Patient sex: F
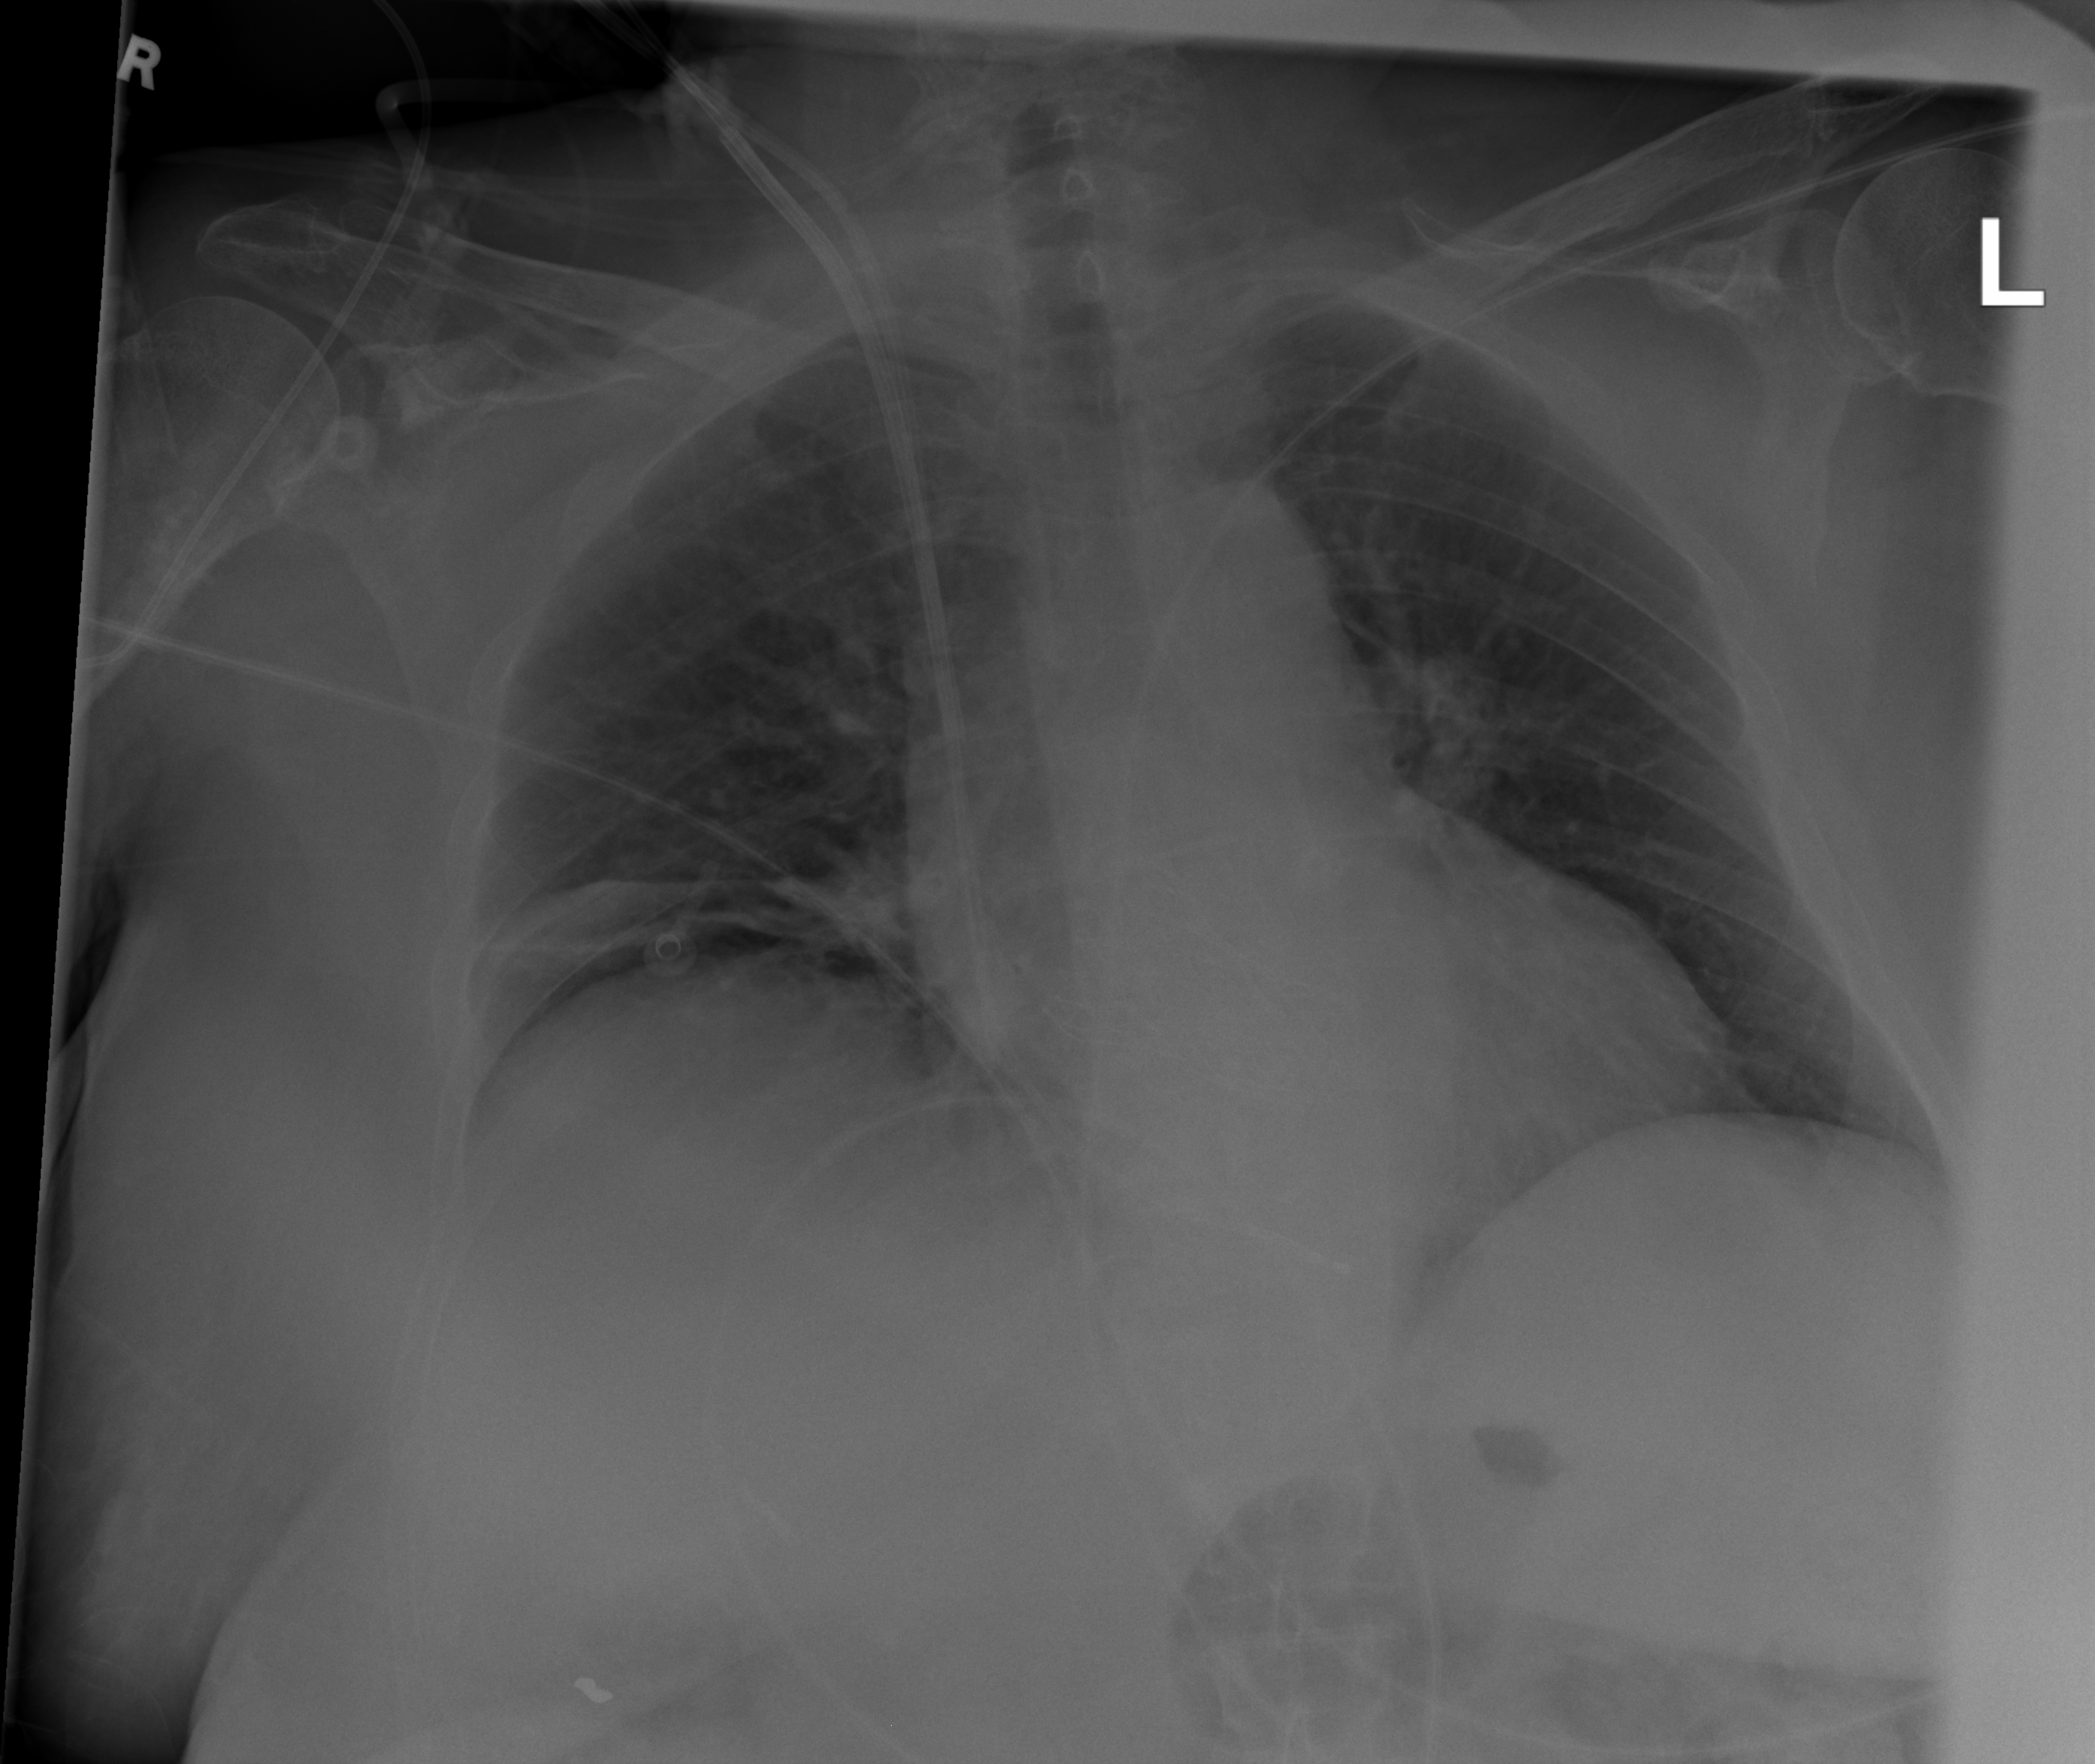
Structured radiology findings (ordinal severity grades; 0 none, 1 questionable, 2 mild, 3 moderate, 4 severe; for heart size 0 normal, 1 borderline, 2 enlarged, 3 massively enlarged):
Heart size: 2
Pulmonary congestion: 2
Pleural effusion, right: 0
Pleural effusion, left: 0
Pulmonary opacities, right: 0
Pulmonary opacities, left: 0
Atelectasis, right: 2
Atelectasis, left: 0